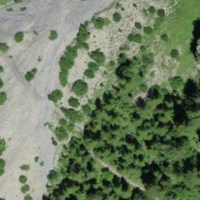
EUNIS habitat code: 32
Species observed at this site:
Rubus saxatilis
Sorbus aucuparia